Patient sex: M
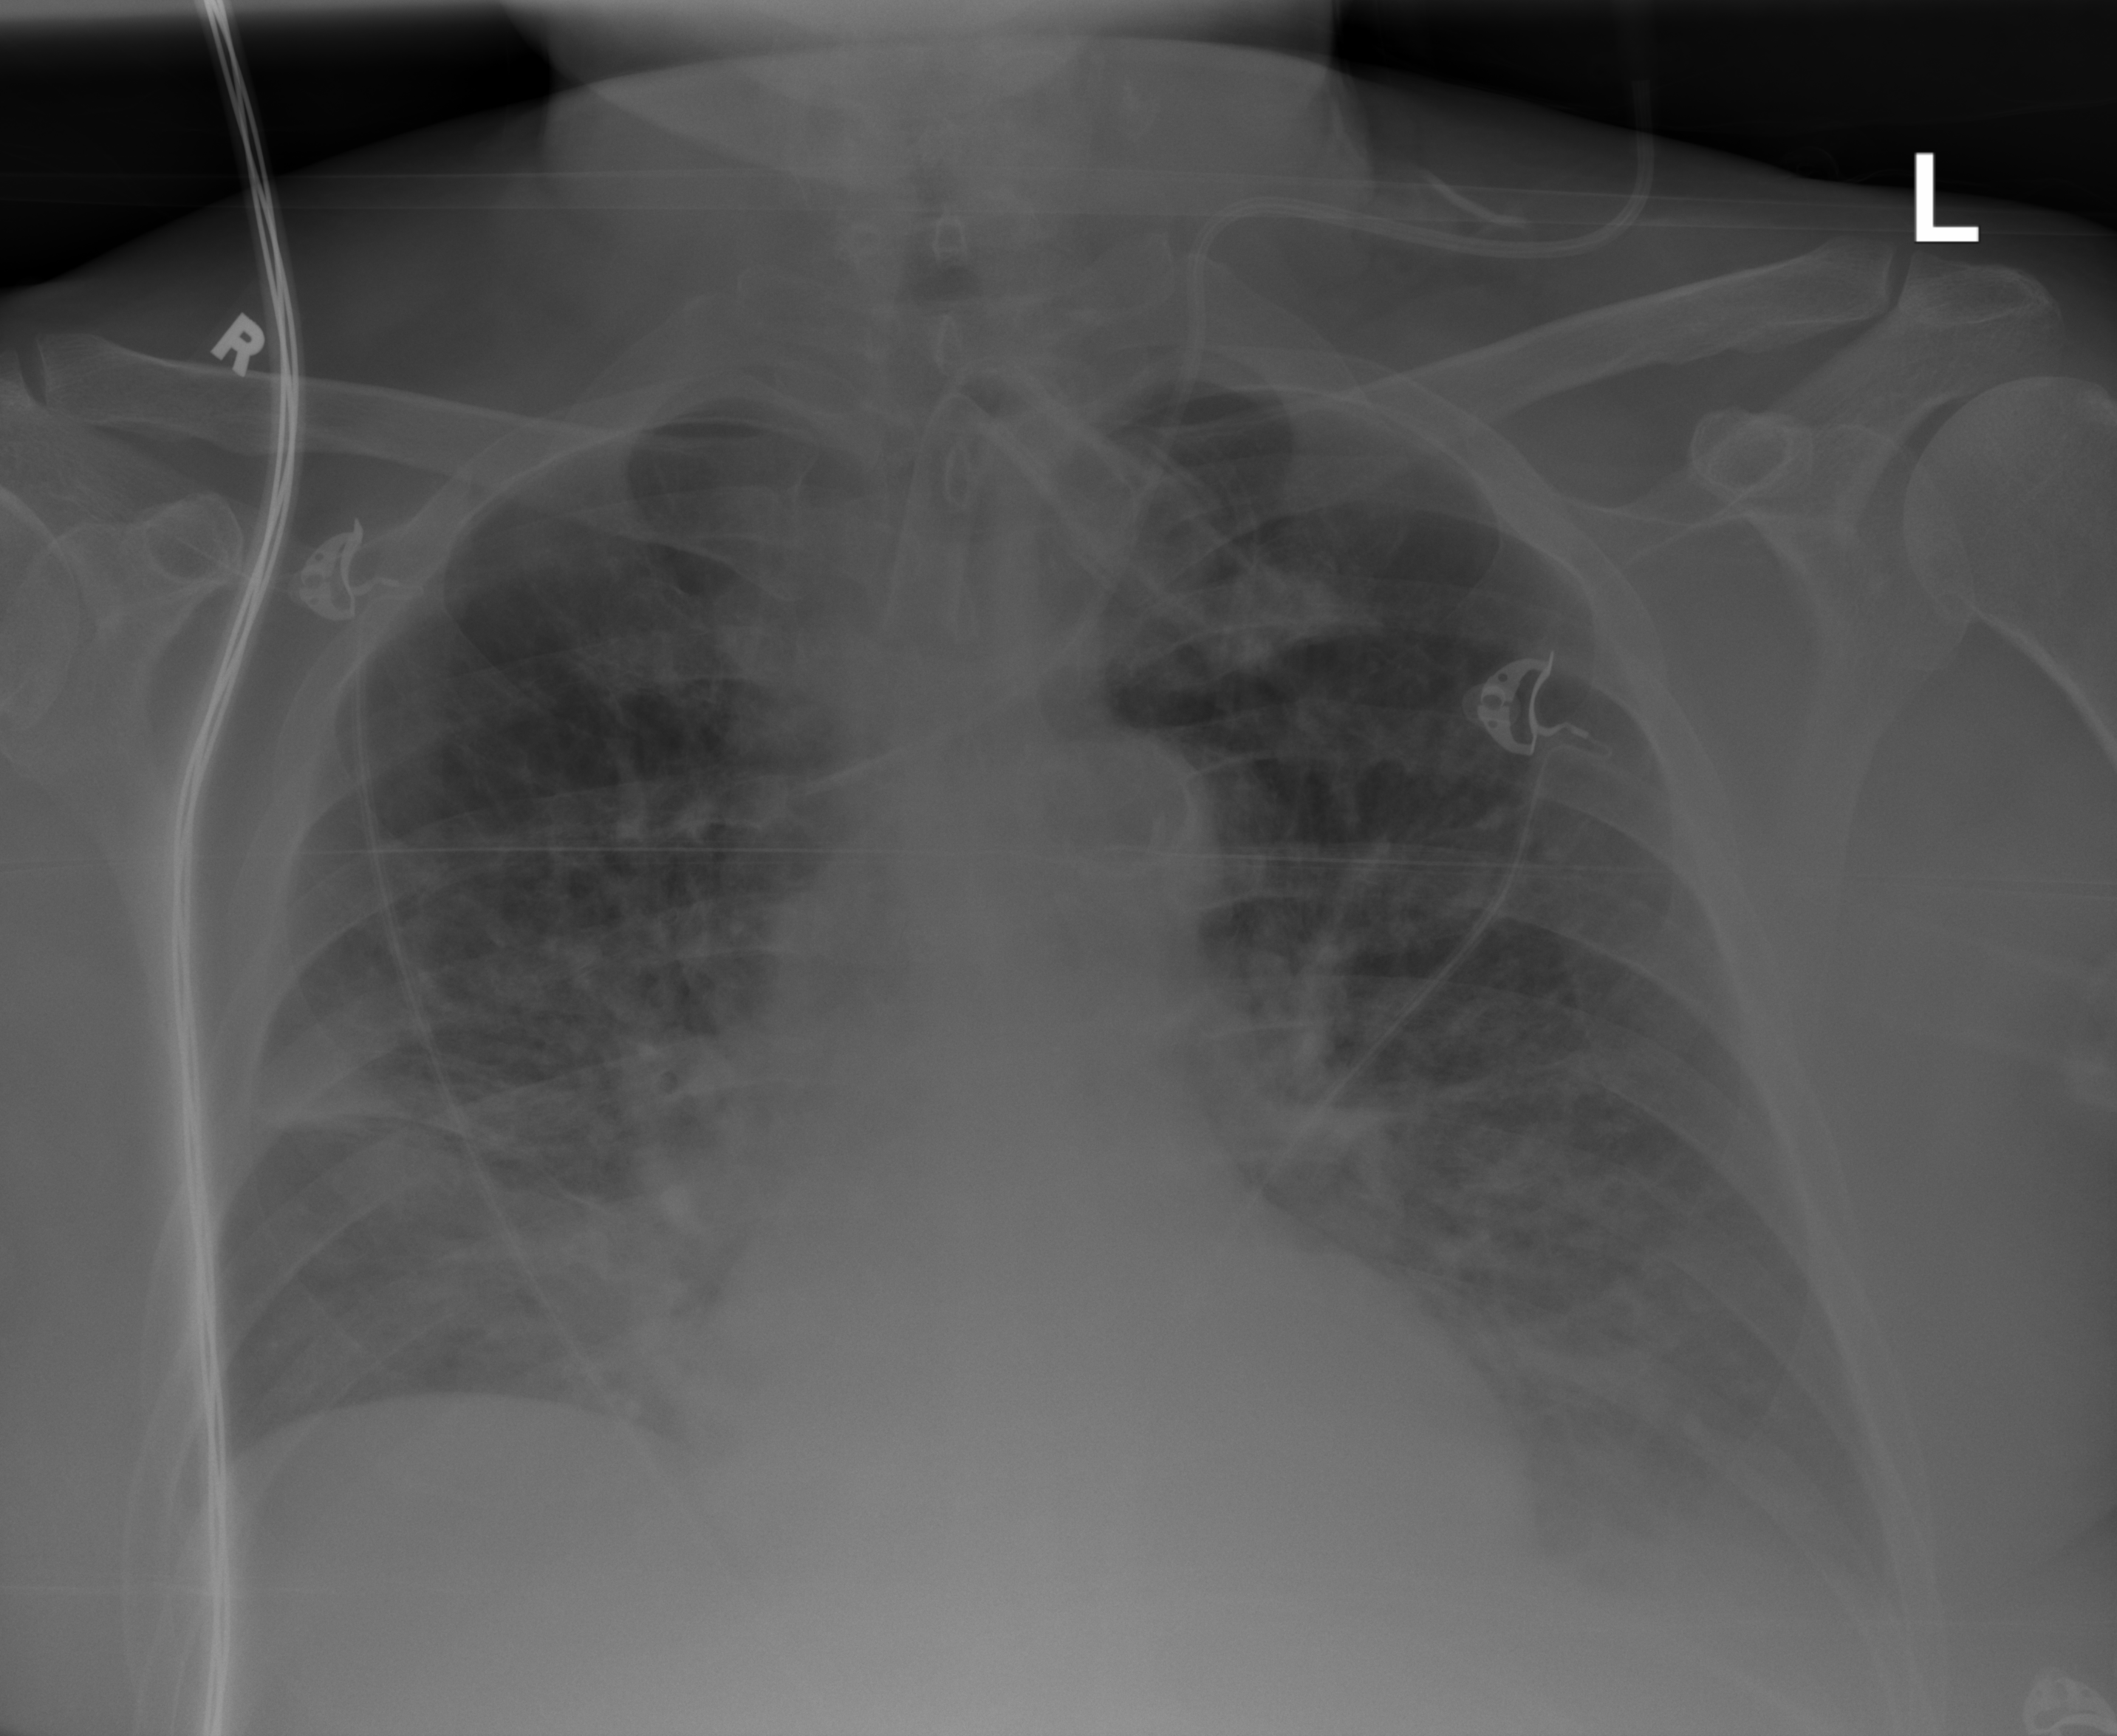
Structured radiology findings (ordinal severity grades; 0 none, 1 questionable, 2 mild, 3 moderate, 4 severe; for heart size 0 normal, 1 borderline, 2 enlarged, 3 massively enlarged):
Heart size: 0
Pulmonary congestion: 2
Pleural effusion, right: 0
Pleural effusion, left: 0
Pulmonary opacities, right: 2
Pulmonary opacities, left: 2
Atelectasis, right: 2
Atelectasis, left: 2